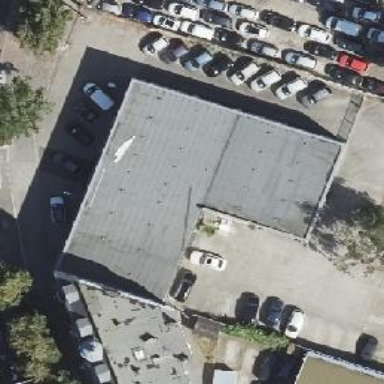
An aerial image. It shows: Shop that sells cars.